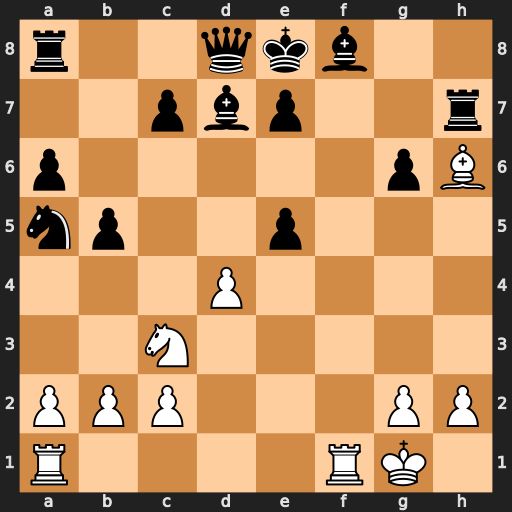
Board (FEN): r2qkb2/2pbp2r/p5pB/np2p3/3P4/2N5/PPP3PP/R4RK1
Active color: w
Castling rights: q
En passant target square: -
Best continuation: Rxf8#